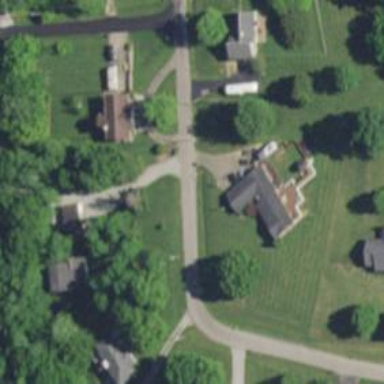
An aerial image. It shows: Driveway leading to service road.